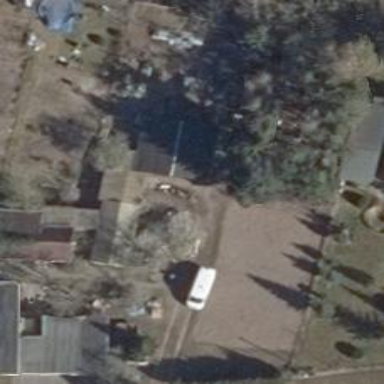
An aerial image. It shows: Driveway with ground surface.